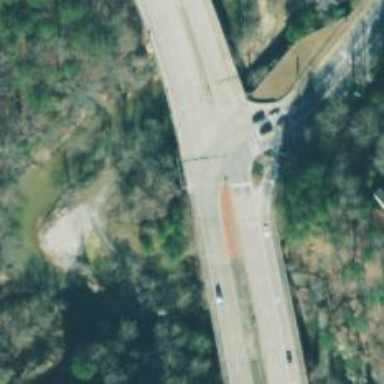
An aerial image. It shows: Emergency access point on the road.